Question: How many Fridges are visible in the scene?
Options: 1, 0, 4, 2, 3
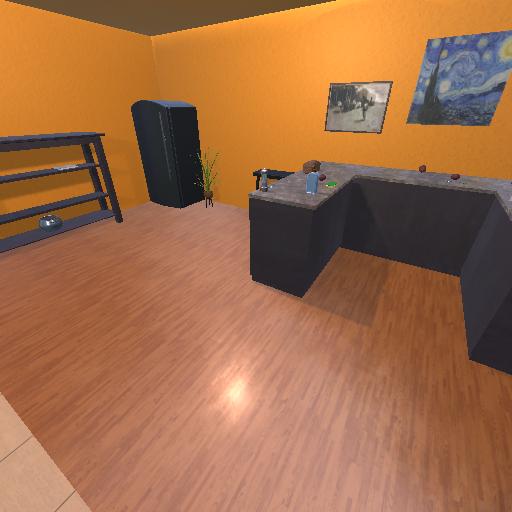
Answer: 1